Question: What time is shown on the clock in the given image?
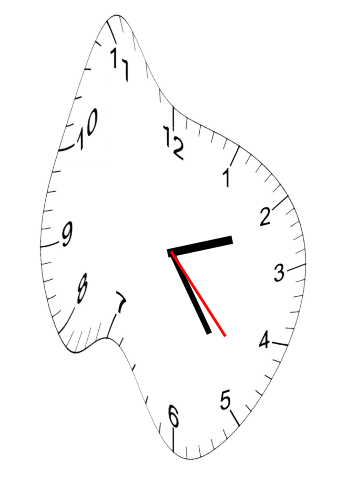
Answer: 02:24:23